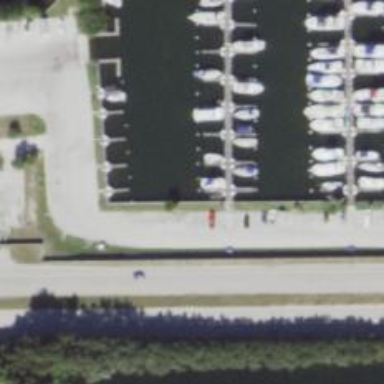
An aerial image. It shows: Footway leading to pier with mooring facilities.